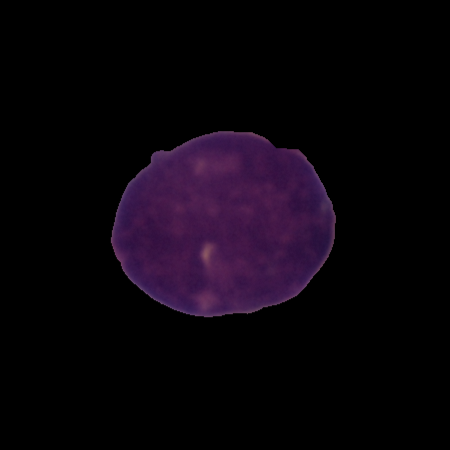
Label: cancer